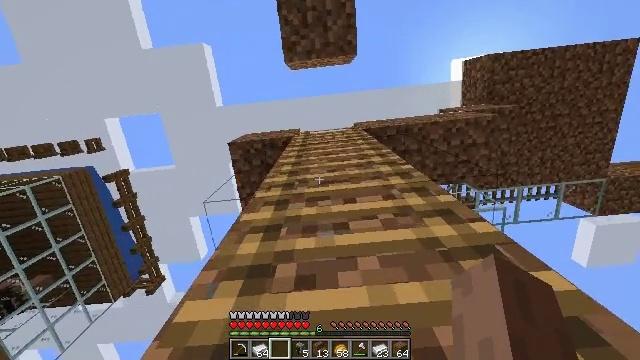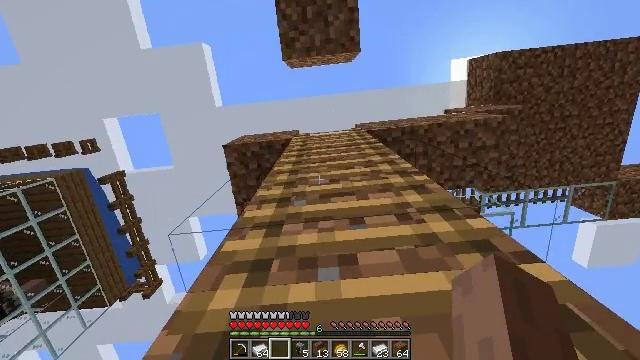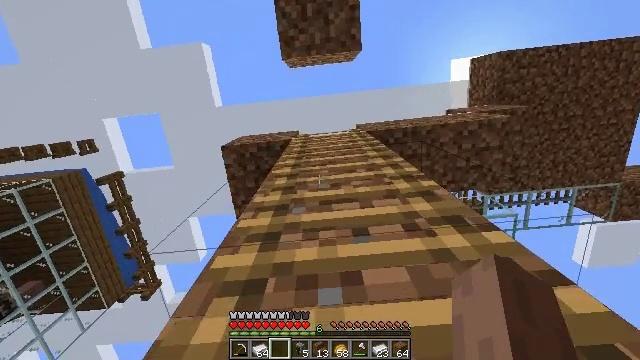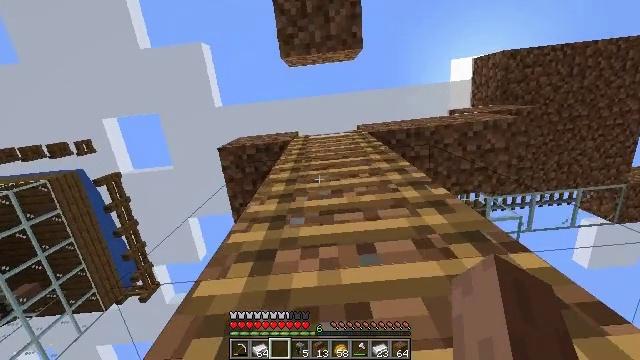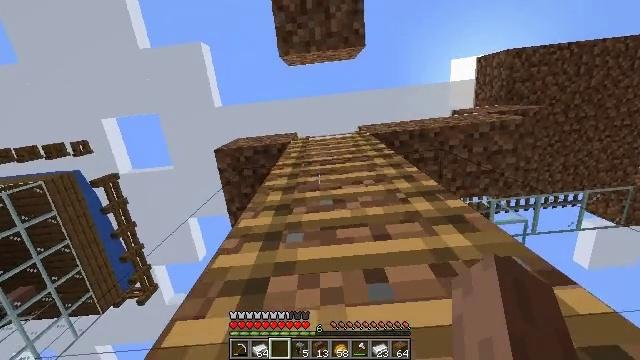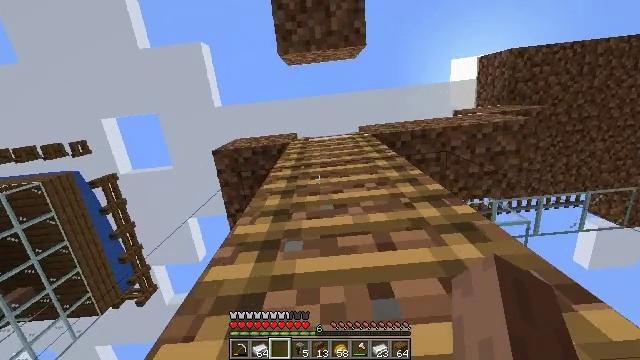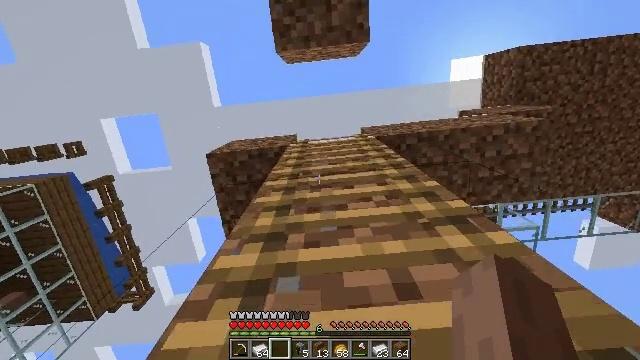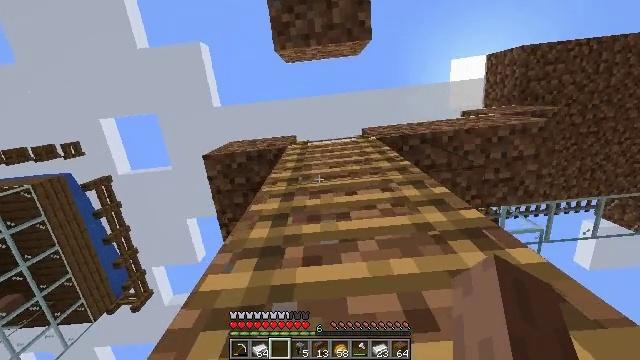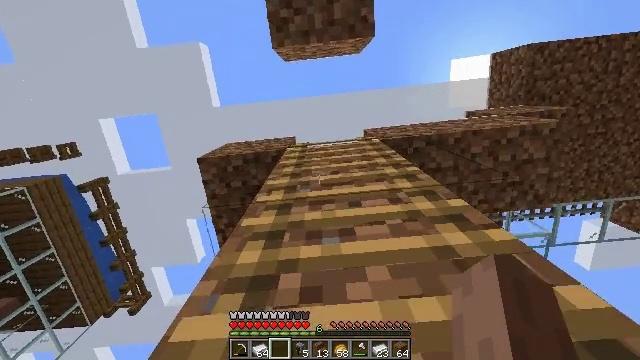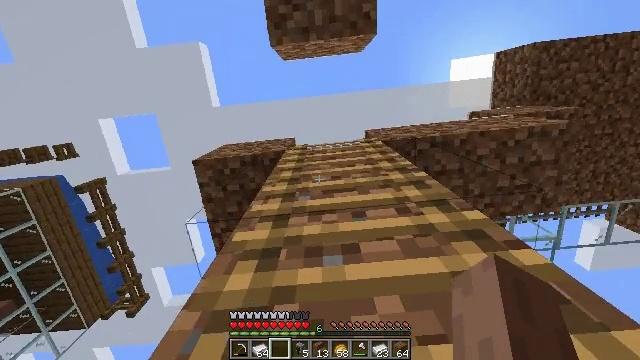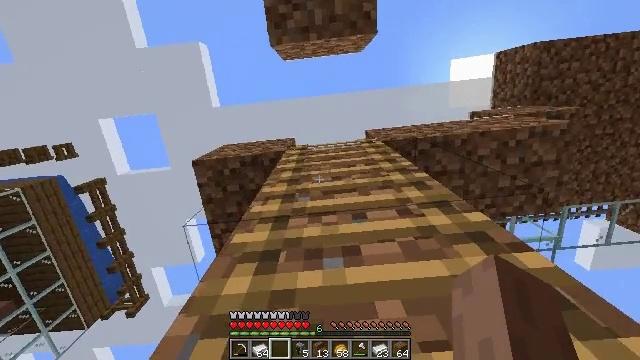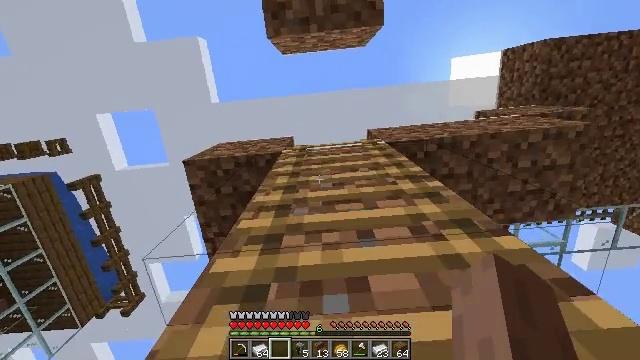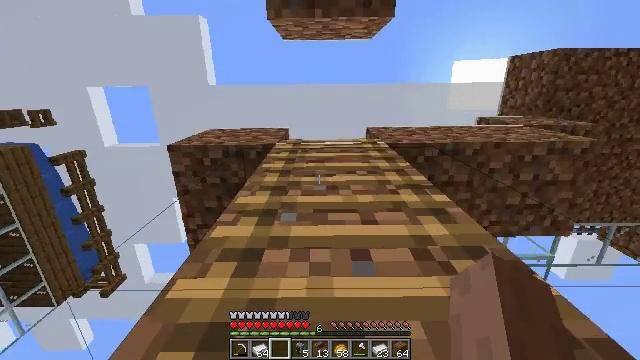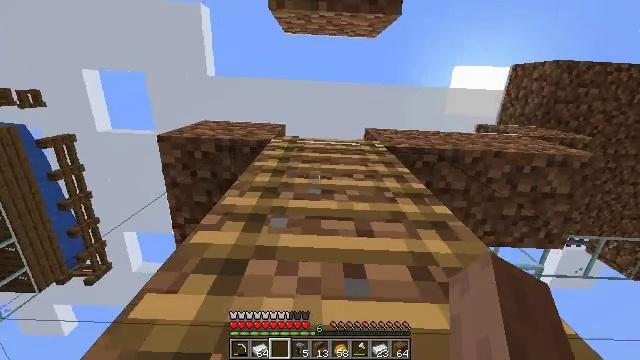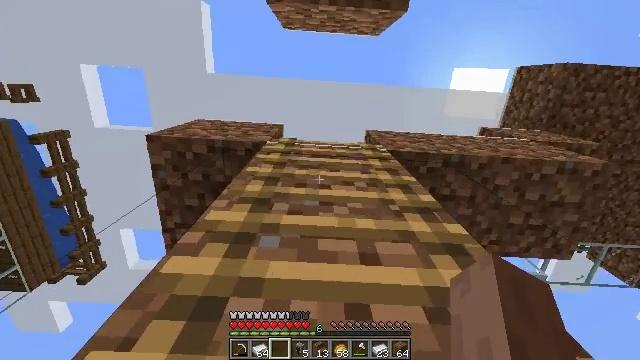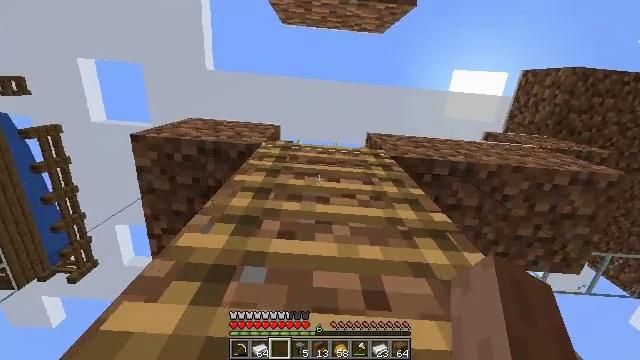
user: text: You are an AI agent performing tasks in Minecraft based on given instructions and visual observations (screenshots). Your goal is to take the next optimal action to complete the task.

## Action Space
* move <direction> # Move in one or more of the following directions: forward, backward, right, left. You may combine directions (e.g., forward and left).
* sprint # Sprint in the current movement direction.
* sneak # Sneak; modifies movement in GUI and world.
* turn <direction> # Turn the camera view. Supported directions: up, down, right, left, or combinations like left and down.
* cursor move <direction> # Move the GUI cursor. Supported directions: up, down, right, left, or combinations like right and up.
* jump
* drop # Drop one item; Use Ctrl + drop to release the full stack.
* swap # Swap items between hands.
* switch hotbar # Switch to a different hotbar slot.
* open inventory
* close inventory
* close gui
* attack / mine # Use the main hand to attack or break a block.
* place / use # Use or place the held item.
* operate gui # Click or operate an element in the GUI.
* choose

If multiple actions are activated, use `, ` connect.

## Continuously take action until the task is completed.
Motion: motion action
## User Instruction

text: Break spruce planks from a structure.
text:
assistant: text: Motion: move forward, jump
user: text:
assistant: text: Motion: move forward, jump
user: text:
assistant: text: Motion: move forward, jump
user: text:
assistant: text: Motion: move forward, sprint, jump
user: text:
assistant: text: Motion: move forward, sprint, jump
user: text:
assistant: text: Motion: move forward, sprint, jump
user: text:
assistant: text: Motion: move forward, jump
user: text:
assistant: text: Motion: move forward, jump
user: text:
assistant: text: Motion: move forward, sprint, jump
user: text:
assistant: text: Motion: move forward, sprint, jump
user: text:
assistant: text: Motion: move forward, sprint, jump
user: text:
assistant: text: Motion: move forward, turn right and down, jump
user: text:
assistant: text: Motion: move forward, turn right, jump
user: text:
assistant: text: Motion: move forward, jump
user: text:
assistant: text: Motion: move forward, turn right, jump
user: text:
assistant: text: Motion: move forward, sprint, jump
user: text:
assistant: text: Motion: move forward, sprint, jump
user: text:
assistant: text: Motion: move forward, sprint, jump
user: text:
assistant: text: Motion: move forward, jump
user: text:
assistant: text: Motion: move forward, jump
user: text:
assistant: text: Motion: move forward, sprint, jump
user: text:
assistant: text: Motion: move forward, sprint, jump
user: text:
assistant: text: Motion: move forward, sprint, jump
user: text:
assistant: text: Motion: move forward, sprint, jump
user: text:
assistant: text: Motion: move forward, turn down, jump
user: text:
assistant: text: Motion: move forward, jump
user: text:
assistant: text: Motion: move forward, sprint, jump
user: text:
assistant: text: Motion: move forward, sprint, turn down, jump
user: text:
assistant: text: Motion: move forward, sprint, turn down, jump
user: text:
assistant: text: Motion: move forward, turn down, jump